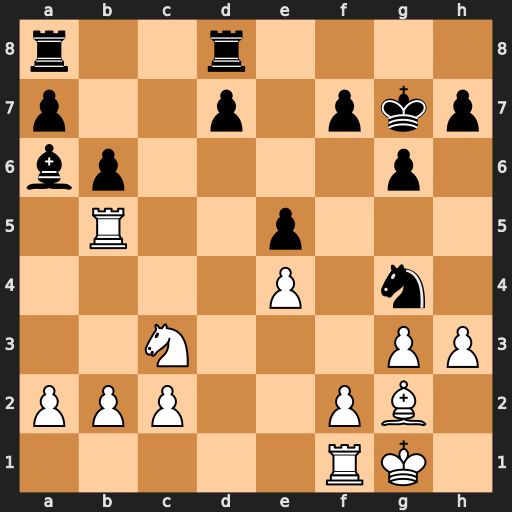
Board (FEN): r2r4/p2p1pkp/bp4p1/1R2p3/4P1n1/2N3PP/PPP2PB1/5RK1
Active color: w
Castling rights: -
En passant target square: -
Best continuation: hxg4 Bxb5 Nxb5